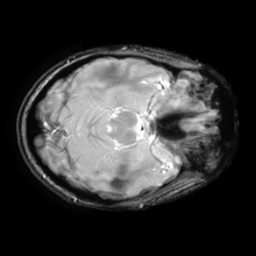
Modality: T2starw
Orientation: axial
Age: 41
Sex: female
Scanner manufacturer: ge
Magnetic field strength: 3 T
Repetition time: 0.65 s
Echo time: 0.02 s